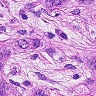
Metastatic tissue present: yes